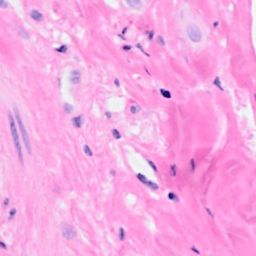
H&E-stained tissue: Breast